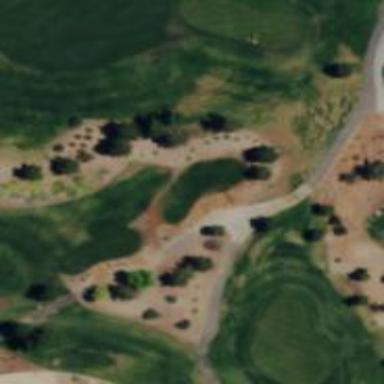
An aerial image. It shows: Golf tee.